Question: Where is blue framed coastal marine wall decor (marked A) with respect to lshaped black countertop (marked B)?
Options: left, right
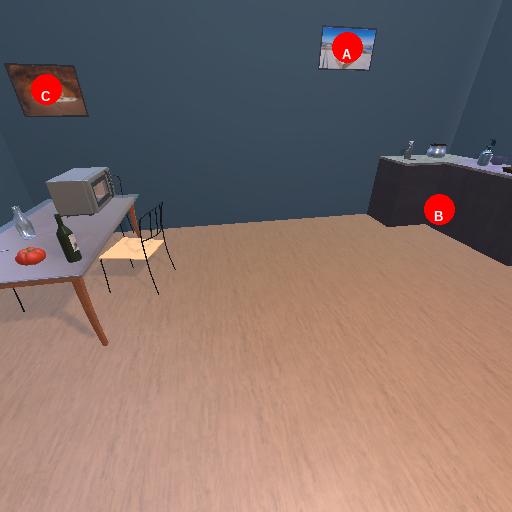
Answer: left